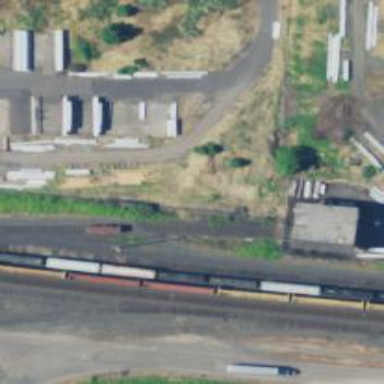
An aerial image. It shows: Railway siding for service.